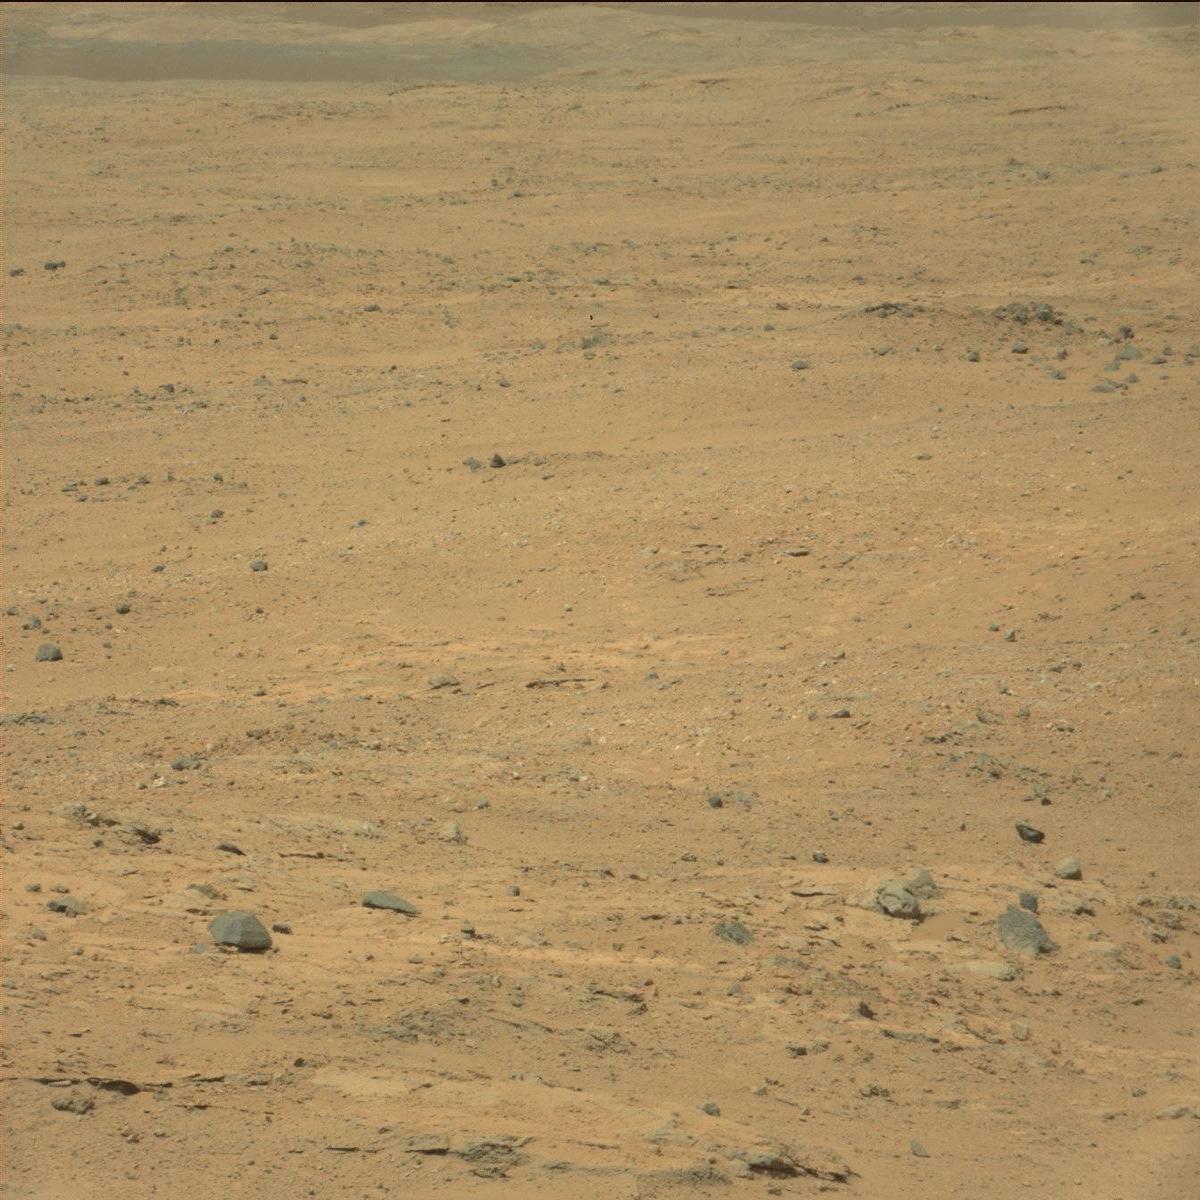
Terrain classes present: Bedrock, Ridge, Rock, Sand / Soil